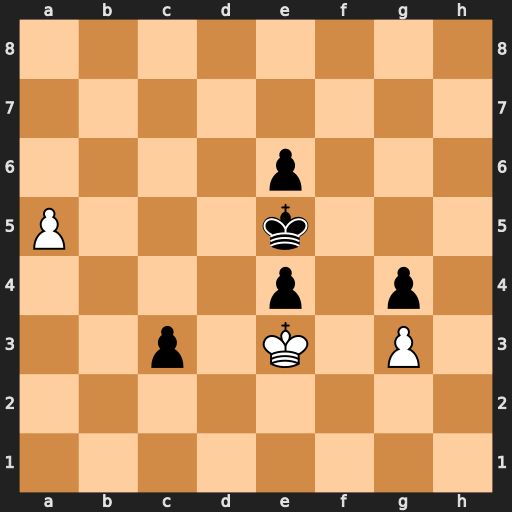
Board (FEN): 8/8/4p3/P3k3/4p1p1/2p1K1P1/8/8
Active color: w
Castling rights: -
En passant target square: -
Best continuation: a6 c2 Kd2 e3+ Kxc2 e2 Kd2 e1=R Kxe1